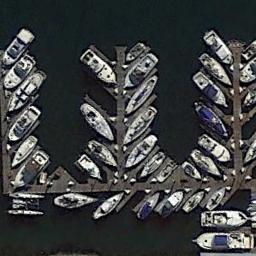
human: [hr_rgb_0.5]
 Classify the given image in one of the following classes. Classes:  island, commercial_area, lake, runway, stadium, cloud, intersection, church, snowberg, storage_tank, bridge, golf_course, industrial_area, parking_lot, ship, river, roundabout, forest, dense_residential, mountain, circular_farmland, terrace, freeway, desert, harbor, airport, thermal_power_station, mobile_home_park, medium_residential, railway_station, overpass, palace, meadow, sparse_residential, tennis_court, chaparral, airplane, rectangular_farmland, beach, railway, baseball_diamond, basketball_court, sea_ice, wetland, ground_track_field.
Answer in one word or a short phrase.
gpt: harbor